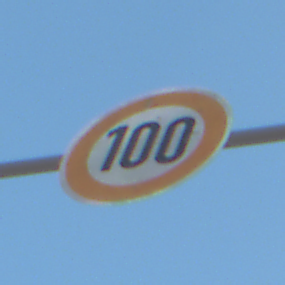
Verkehrszeichen: Geschwindigkeit100
Umgebung: Outdoor, Suburban
Tageszeit: MorningAfternoon
Wetter: PartlyCloudy
Licht: Natural
Jahreszeit: NotSpecified
Kontrast: HighContrast